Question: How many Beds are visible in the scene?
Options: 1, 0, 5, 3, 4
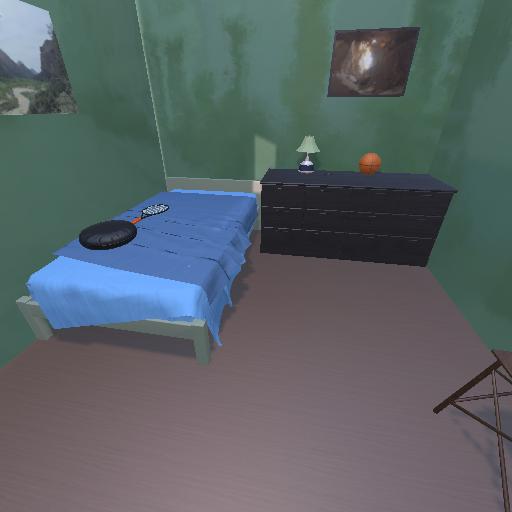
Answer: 1